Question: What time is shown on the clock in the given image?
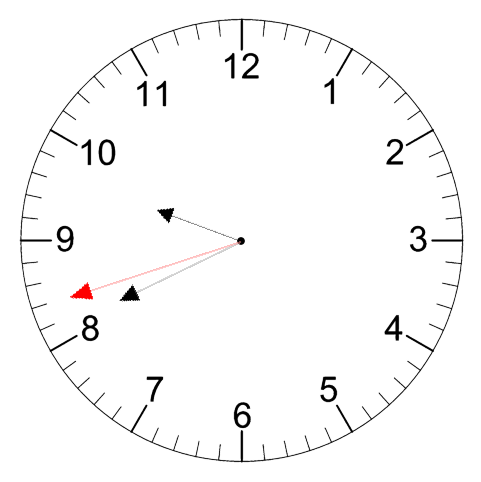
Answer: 09:40:42